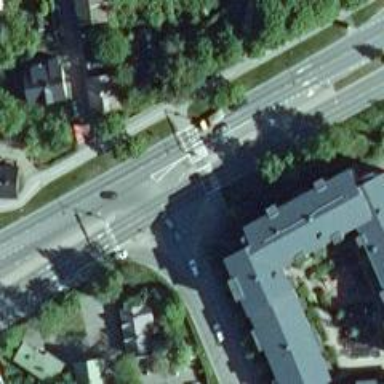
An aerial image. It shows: Primary road with asphalt surface.